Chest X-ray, AP view. Patient: 58 years old, sex F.
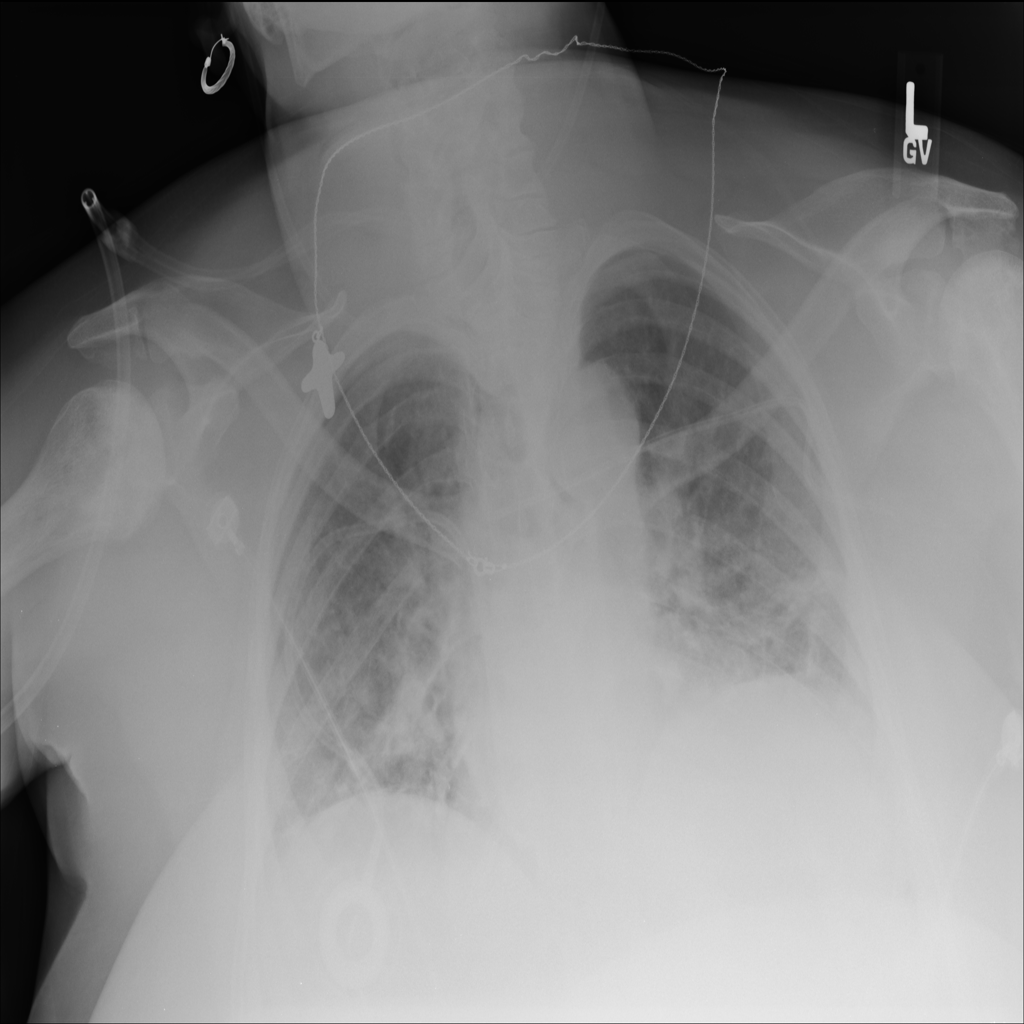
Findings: No Finding